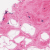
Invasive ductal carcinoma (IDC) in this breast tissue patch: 0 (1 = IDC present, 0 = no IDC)